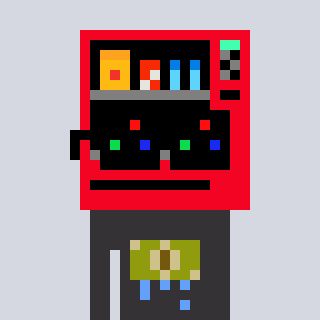
a pixel art character with square black sunglasses, a vending machine-shaped head and a grayscale-colored body on a cool background